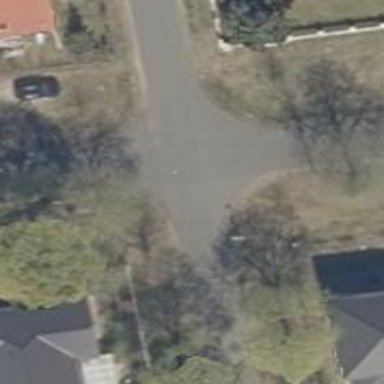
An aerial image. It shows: Residential road with asphalt surface.